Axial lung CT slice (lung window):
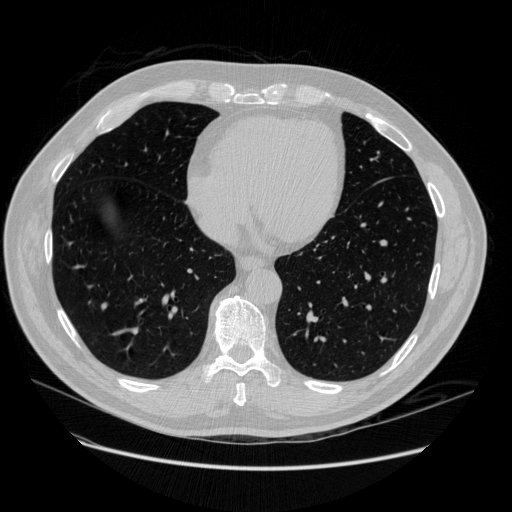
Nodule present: no